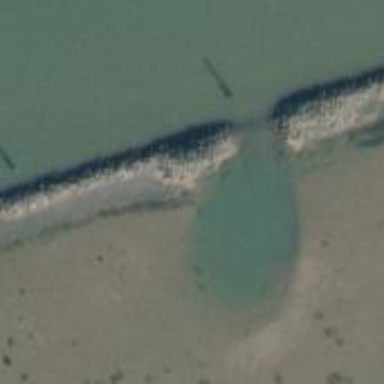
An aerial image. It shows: Breakwater structure.